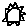
Label: sun